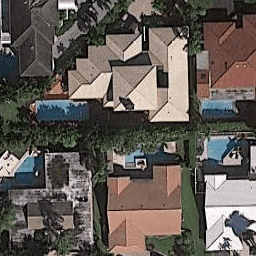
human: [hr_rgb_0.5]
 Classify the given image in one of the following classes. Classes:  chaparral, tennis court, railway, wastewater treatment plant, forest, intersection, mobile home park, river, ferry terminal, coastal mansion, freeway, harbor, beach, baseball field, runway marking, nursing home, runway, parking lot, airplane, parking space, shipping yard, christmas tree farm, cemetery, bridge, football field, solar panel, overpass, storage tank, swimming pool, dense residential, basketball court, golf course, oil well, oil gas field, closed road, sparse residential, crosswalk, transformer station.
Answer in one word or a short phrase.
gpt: coastal mansion